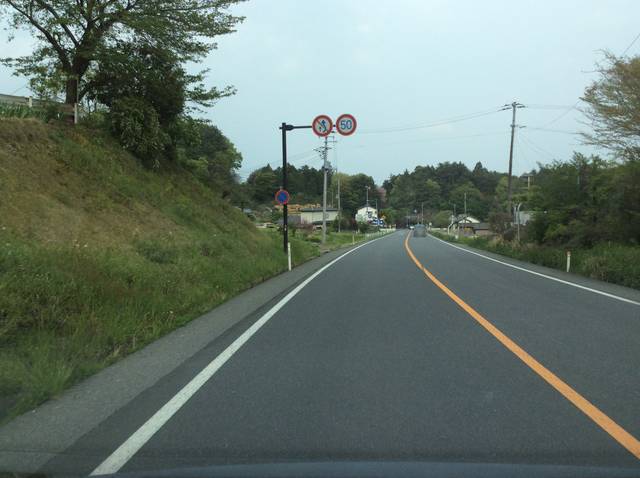
Region: Japan
Coordinates: 37.081, 140.802